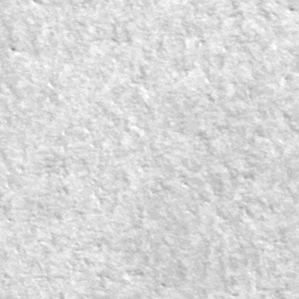
Label: frost